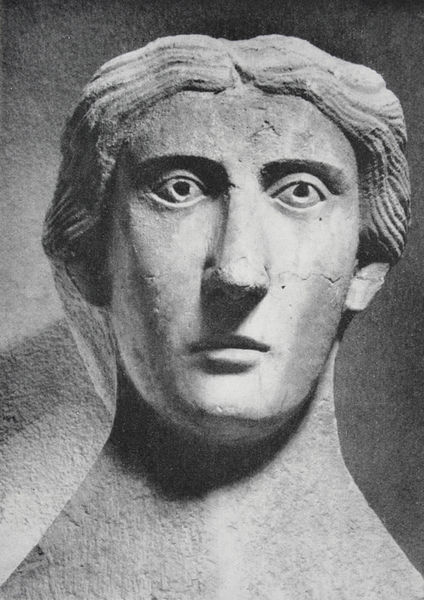
Titel: Kopf der Herme einer jüngeren Frau - Skulptur für die Brückentoranlage von Capua
Standort: Capua
Institution: Museo Campano
Schlagwörter: kopf, mann, schatten, weiß, frau, frisur, grau, haar, hintergrund, licht, marmor, mund, nase, ohr, schwarz, stirn, blick, jung, augen, gesicht, stein, bildnis, hals, brücke, haare, augenbrauen, frontal, kinn, lippen, ohren, scheitel, skulptur, statue, wangen, wellen, detail, büste, pupillen, plastik, foto, kante, antike, loch, sandstein, antik, griechisch, römisch, bildhauer, starrer blick, augenbohrung, kope, steinbildhauerei